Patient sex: F
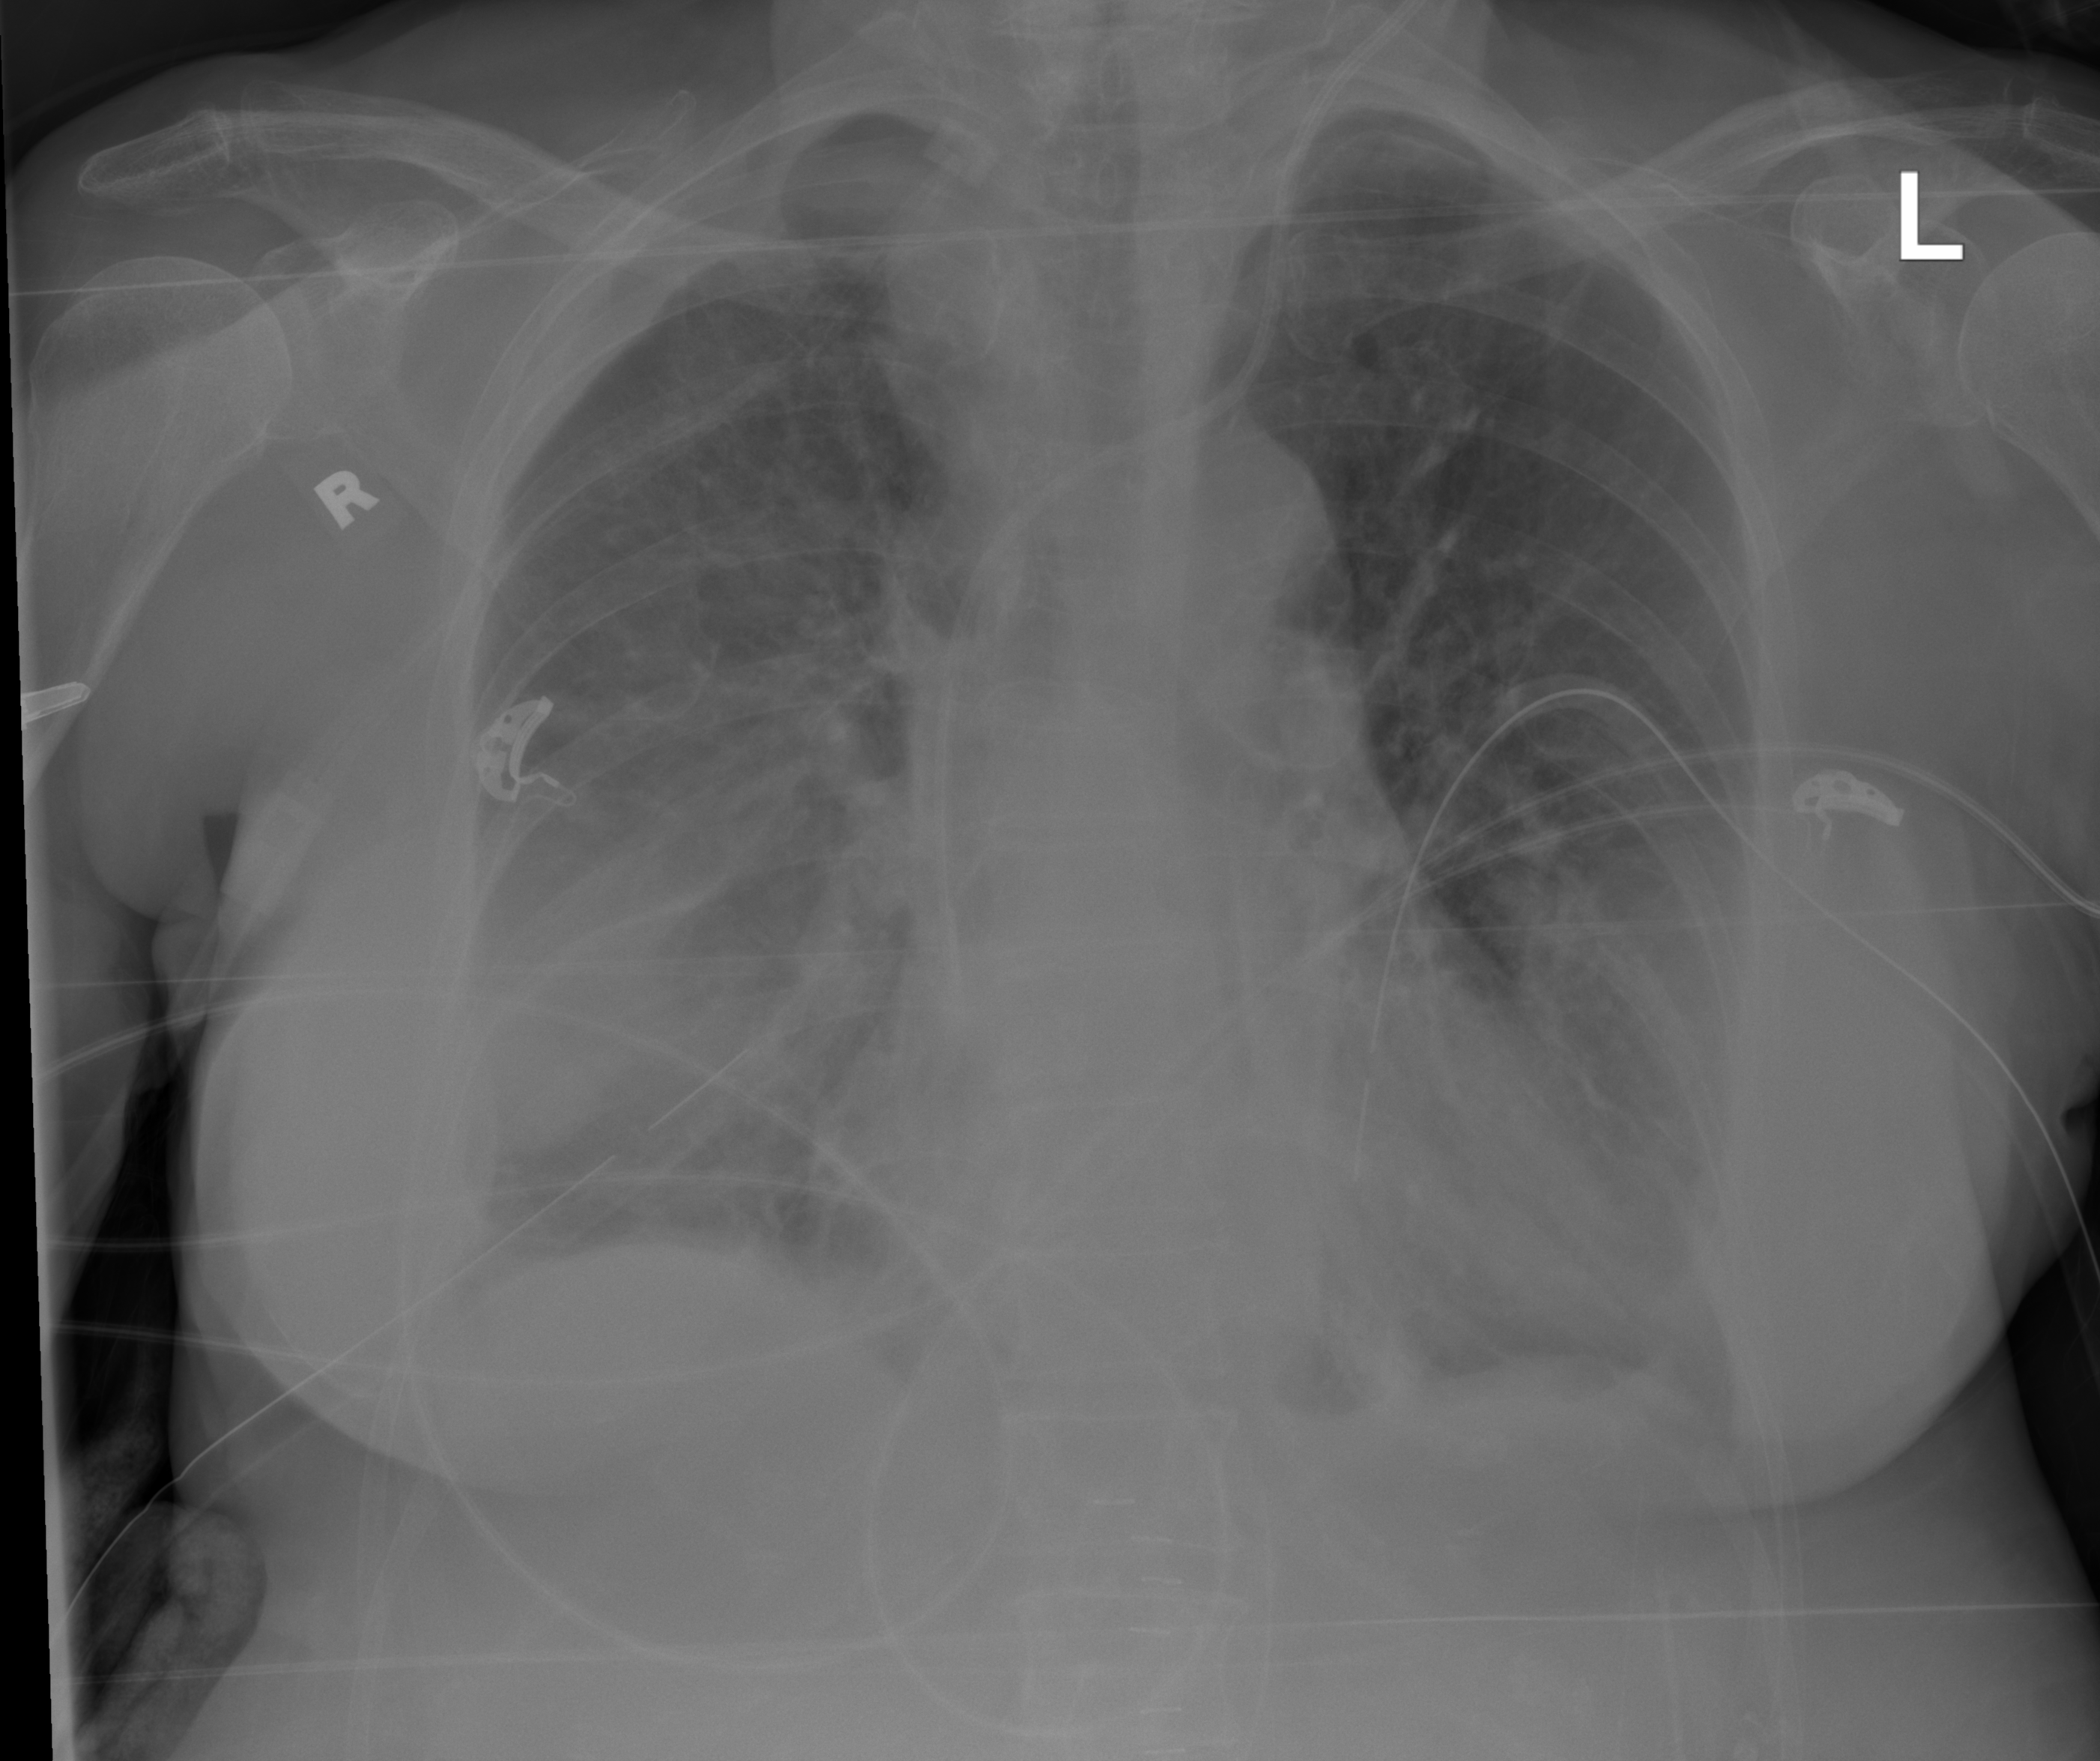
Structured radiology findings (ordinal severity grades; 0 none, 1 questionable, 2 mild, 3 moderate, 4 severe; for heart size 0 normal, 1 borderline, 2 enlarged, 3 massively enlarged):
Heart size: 1
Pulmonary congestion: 2
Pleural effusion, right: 2
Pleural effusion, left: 2
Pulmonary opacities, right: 3
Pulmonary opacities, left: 2
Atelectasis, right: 3
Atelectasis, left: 3